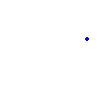
Particle: pion